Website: home-depot
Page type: payment
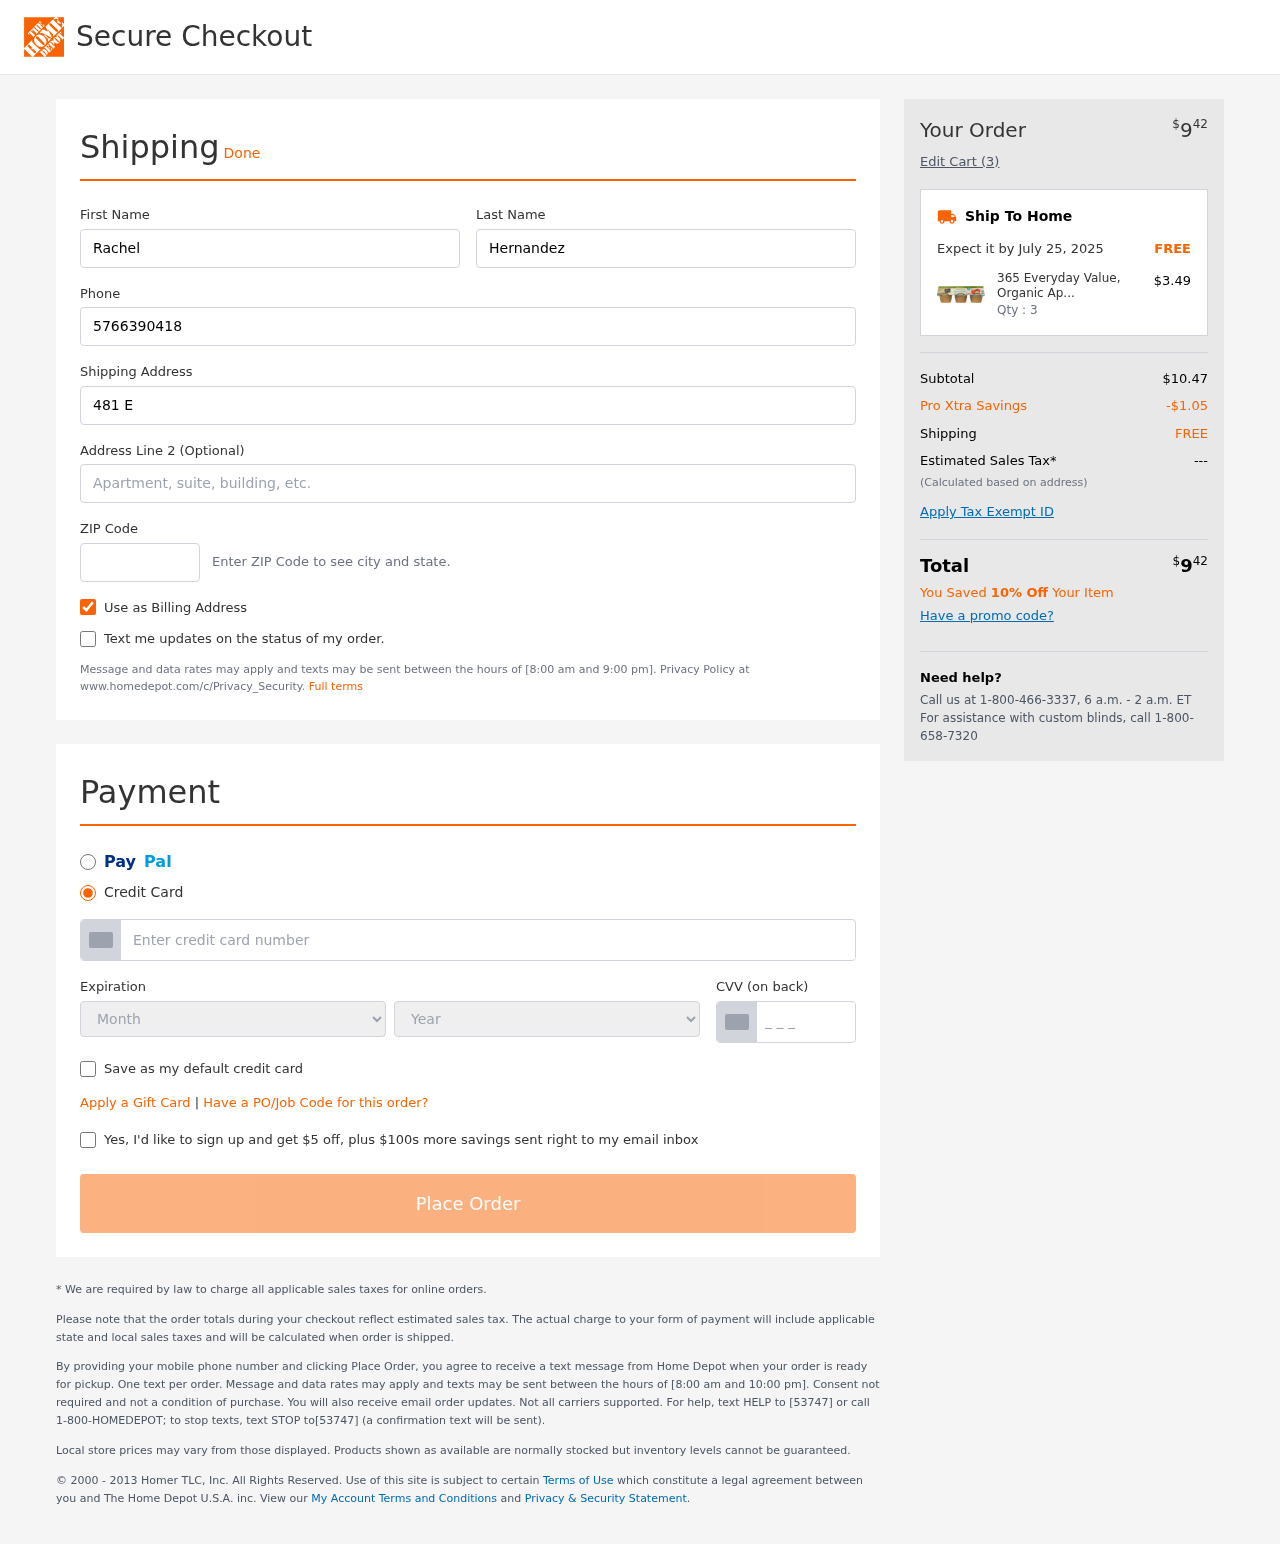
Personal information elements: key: PII_CARD_CVV
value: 585
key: PII_CARD_EXPIRY_MONTH
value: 05
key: PII_CARD_EXPIRY_YEAR
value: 29
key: PII_CARD_NUMBER
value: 6541 0534 0655 7035
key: PII_FIRSTNAME
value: Rachel
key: PII_LASTNAME
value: Hernandez
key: PII_PHONE
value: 5766390418
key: PII_POSTCODE
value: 97044
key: PII_STREET
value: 481 Everett Brook
Product elements: key: PRODUCT1_NAME
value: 365 Everyday Value, Organic Apple Sauce, Unsweetened (6 - 4 oz bowls), 24 oz
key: PRODUCT1_PRICE
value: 3.49
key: PRODUCT1_QUANTITY
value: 3
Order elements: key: ORDER_TOTAL
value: $942
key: ORDER_NUM_ITEMS
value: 3
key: ORDER_DELIVERY_DATE
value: July 25, 2025
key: ORDER_SUBTOTAL
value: $10.47
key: ORDER_DISCOUNT
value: -$1.05
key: ORDER_SHIPPING_COST
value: FREE